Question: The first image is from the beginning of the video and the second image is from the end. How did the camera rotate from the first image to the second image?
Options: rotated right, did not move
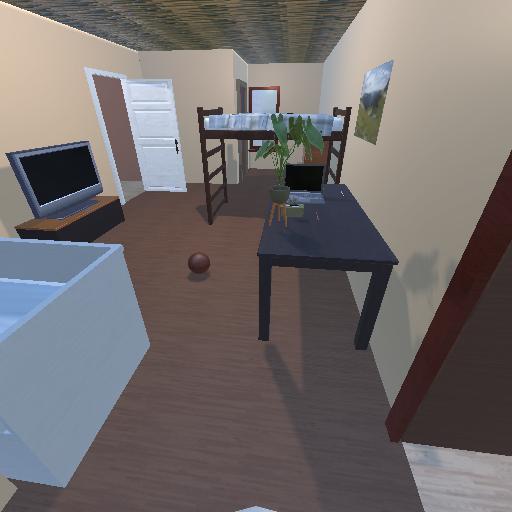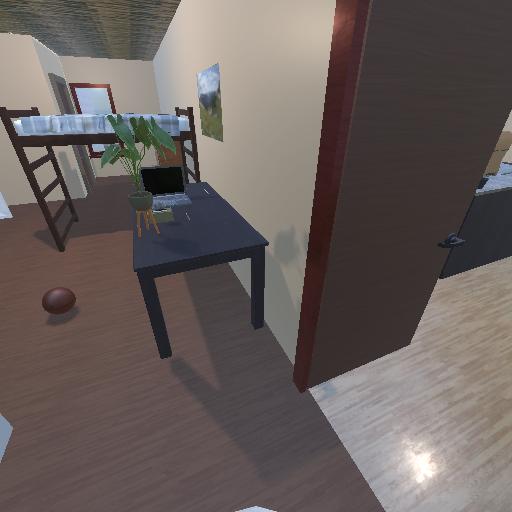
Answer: rotated right